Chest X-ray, AP view. Patient: 72 years old, sex M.
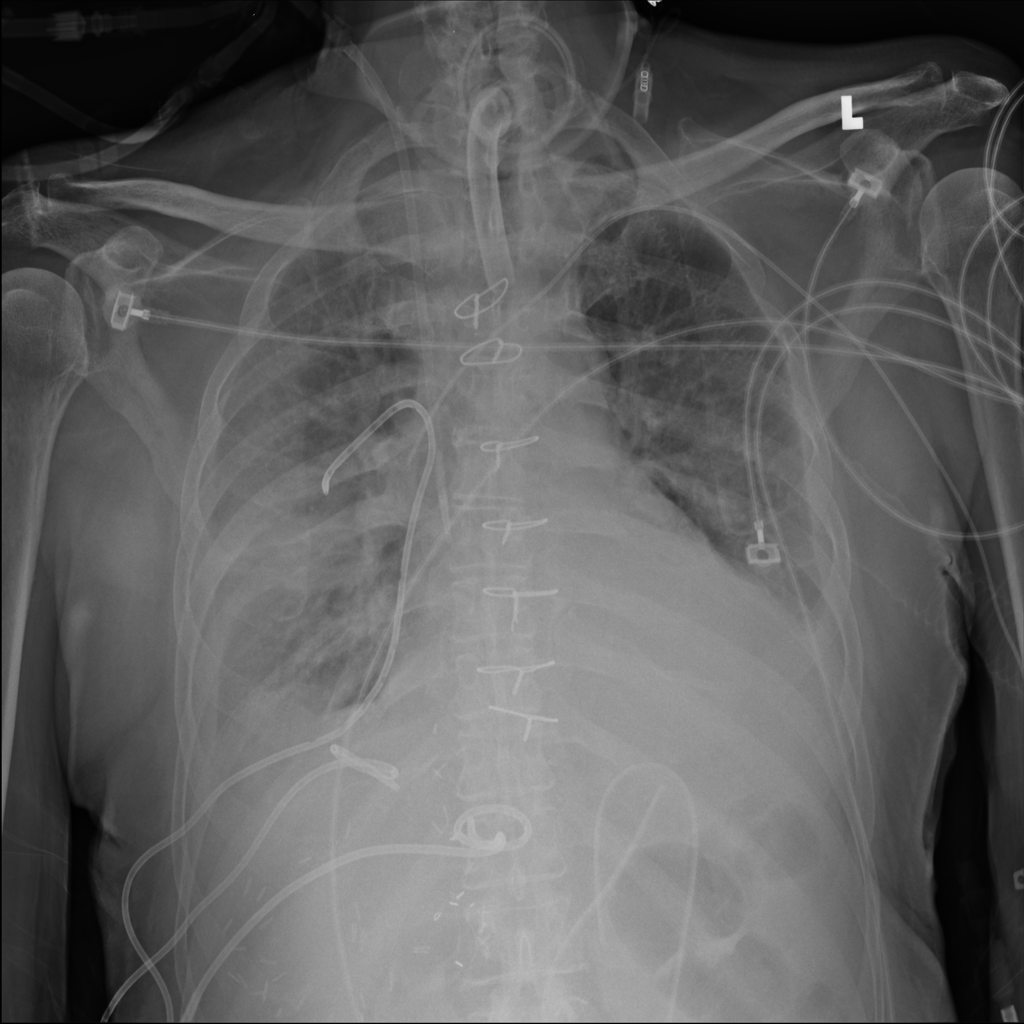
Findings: Effusion